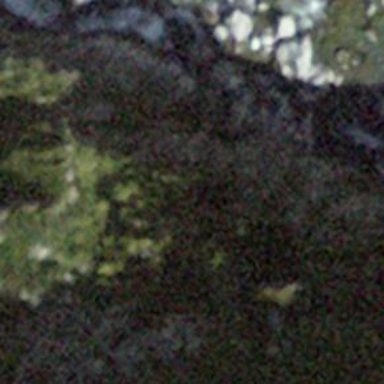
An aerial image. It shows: Cliff in nature.